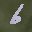
Label: 6